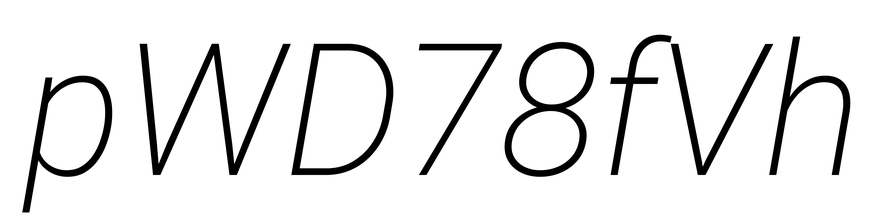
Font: Roboto-Italic_ExtraLight_Italic